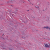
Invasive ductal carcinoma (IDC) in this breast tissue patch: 1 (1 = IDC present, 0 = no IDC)